Question: I need to create a pop up menu when I click on a button. The pop up should focused on what i clicked (I used to call that type of pop ups as arrow head pop ups).
Here is the link to a sample image:

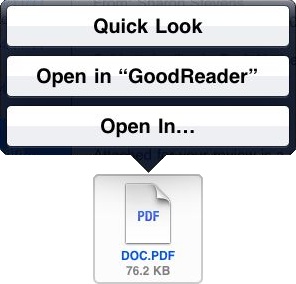
Answer: As per my understanding, you are trying to create 'Quick Actions bar'. The following links should help you:
<URL>
<URL>